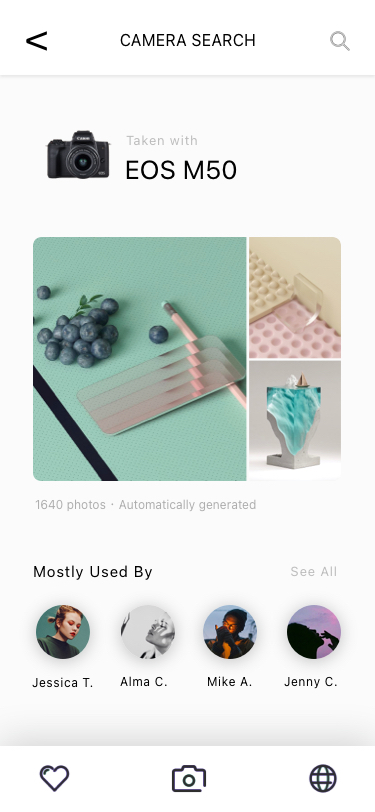
Text in this UI design:
<
EOS M50

Taken with
Jessica T.
Alma C.
Mike A.
Jenny C.
Mostly Used By
See All
CAMERA SEARCH